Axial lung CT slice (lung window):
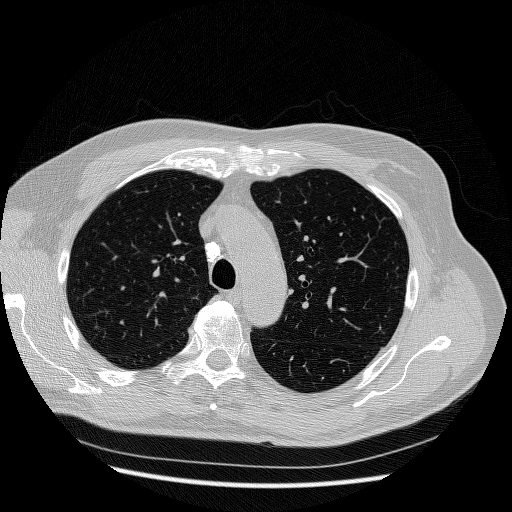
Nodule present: no